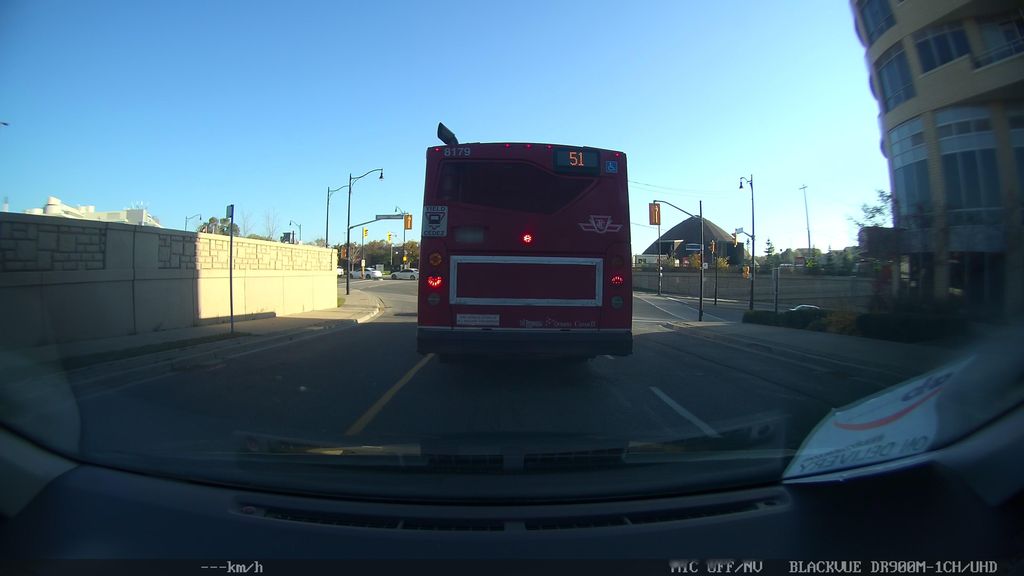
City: toronto